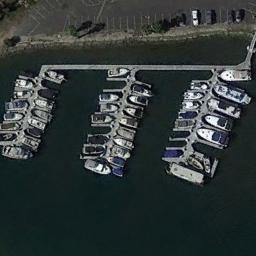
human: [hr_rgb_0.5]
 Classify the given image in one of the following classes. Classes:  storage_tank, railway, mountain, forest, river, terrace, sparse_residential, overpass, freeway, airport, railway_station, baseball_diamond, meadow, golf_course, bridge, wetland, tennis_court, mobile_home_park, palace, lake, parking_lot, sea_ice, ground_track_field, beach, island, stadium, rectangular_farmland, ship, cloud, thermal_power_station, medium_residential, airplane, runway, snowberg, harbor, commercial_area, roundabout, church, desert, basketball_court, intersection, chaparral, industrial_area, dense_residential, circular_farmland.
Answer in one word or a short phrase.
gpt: harbor